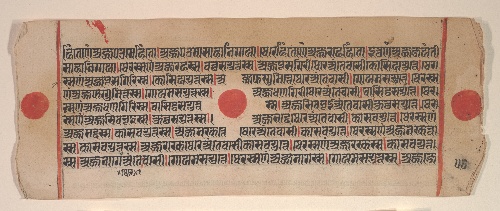
Artist: Bhadrabahu
Artist bio: Indian, died ca. 356 BCE
Date: 15th century
Object type: Folio
Classification: Paintings
Medium: Ink, opaque watercolor, and gold on paper
Culture: India (Gujarat)
Dimensions: (Average size .1–.71): 4 1/2 x 11 3/8 in. (11.4 x 28.9 cm)
Department: Asian Art
Credit line: Bequest of Cora Timken Burnett, 1956
Accession year: 1957
Repository: Metropolitan Museum of Art, New York, NY